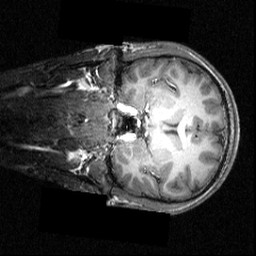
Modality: T1w
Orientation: coronal
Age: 19
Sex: male
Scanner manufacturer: siemens
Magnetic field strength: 3.951 T
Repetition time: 1.5 s
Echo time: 0.00335 s